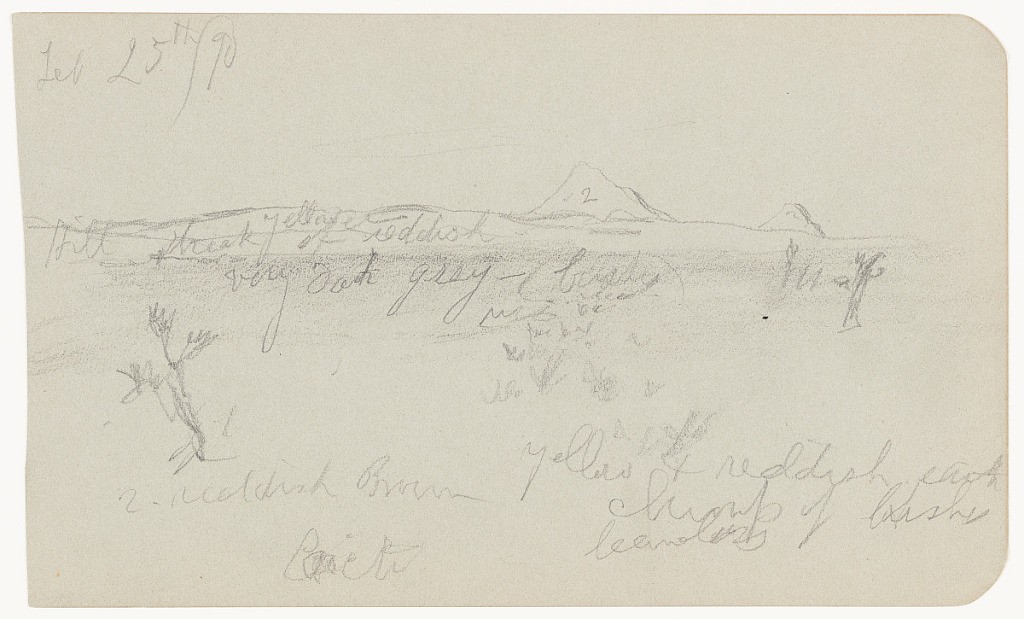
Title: Mexican Landscape
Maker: Frederic Edwin Church, American, 1826–1900
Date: February 25, 1890
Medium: Graphite on gray-green wove paper
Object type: drawing
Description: Landscape sketch showing a view of a rugged desert landscape in Mexico. Bushes and tall cacti dot flat terrain that extends from the foreground, through the middle distance, and into the background, where it meets a range of hills. This rolling range of hills stretches across the horizon, with two tall, sharp peaks visible beyond it at right.